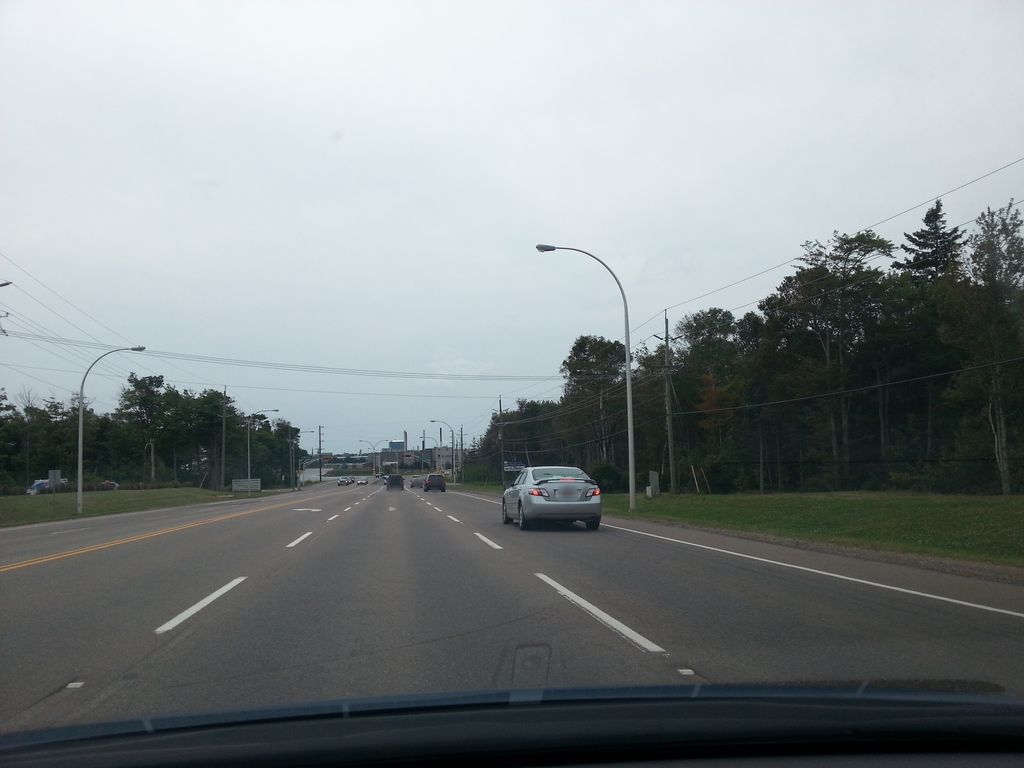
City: charlottetown